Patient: sex M, age 48
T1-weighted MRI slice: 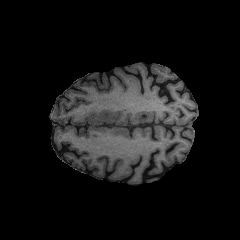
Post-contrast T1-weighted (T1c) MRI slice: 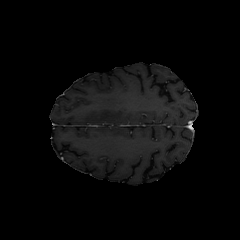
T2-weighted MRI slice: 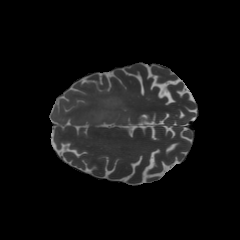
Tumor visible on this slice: yes
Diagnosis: Astrocytoma, IDH-mutant
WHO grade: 3